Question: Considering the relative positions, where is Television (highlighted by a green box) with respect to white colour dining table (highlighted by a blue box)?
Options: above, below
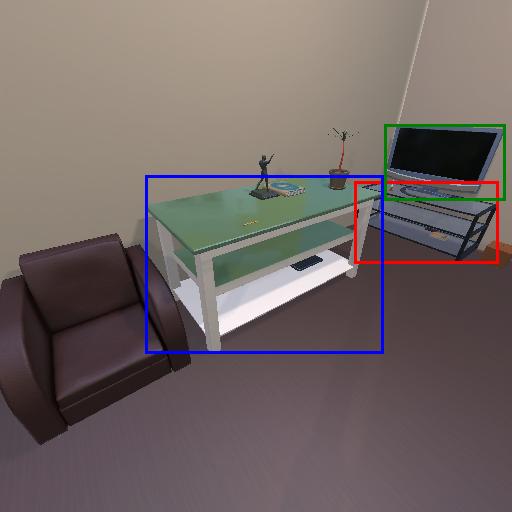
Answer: above